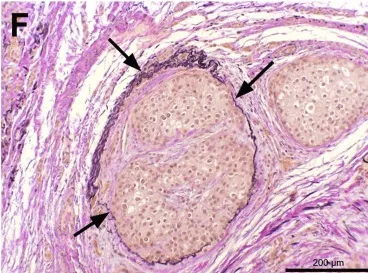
Histopathological findings. Elastin Van Gieson stain highlights tumor nests invading a vascular lumen (arrows).
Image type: pathology (van_gieson)